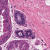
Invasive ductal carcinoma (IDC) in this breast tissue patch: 0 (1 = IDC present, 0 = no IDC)